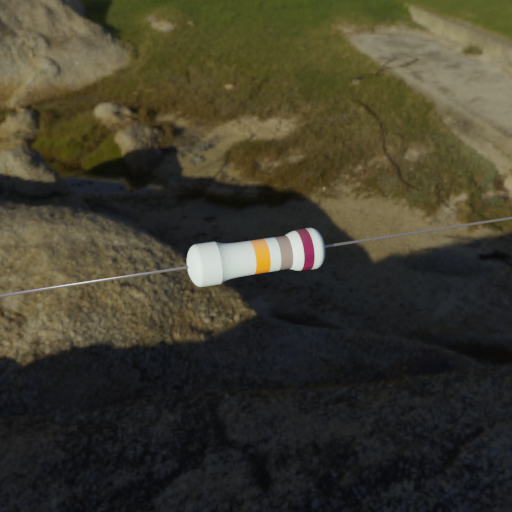
Resistor colour bands (in order): orange, gray, brown